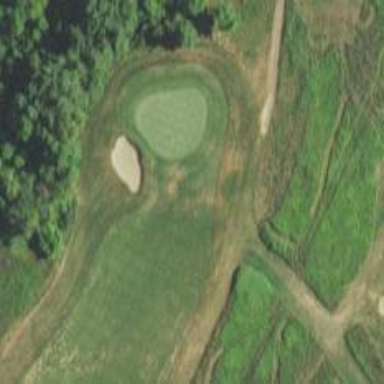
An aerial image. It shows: View of golf hole.